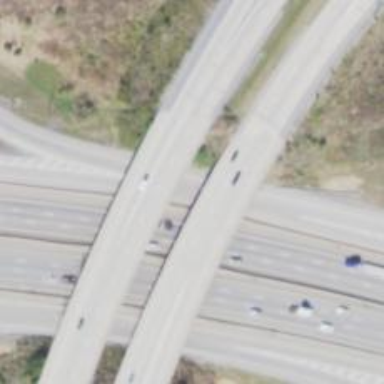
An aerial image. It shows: Motorway junction.